Question: so I am reading from a CSV file and tried to use get the coefficient of every row
'''
df = pd.read_csv(os.path.join(path))
X = df['param_a']
y= df['param_b']
X_train, X_test, y_train, y_test= train_test_split(X,y)
reg = linear_model.LinearRegression()
reg.fit(X_train, y_train)
print('Coefficients:
', reg.coef_)
'''
this returns an error:
'''
"Expected 2D array, got 1D array instead:
array=[-100 0 0 100 -20 250 200 -125 -250 0 20 -250 -200 125 -10].
Reshape your data either using array.reshape(-1, 1) if your data has a single feature or array.reshape(1, -1) if it contains a single sample."
'''
I'm trying to get the coefficient of every corresponding row to my grid.
anyone, please help? thanks
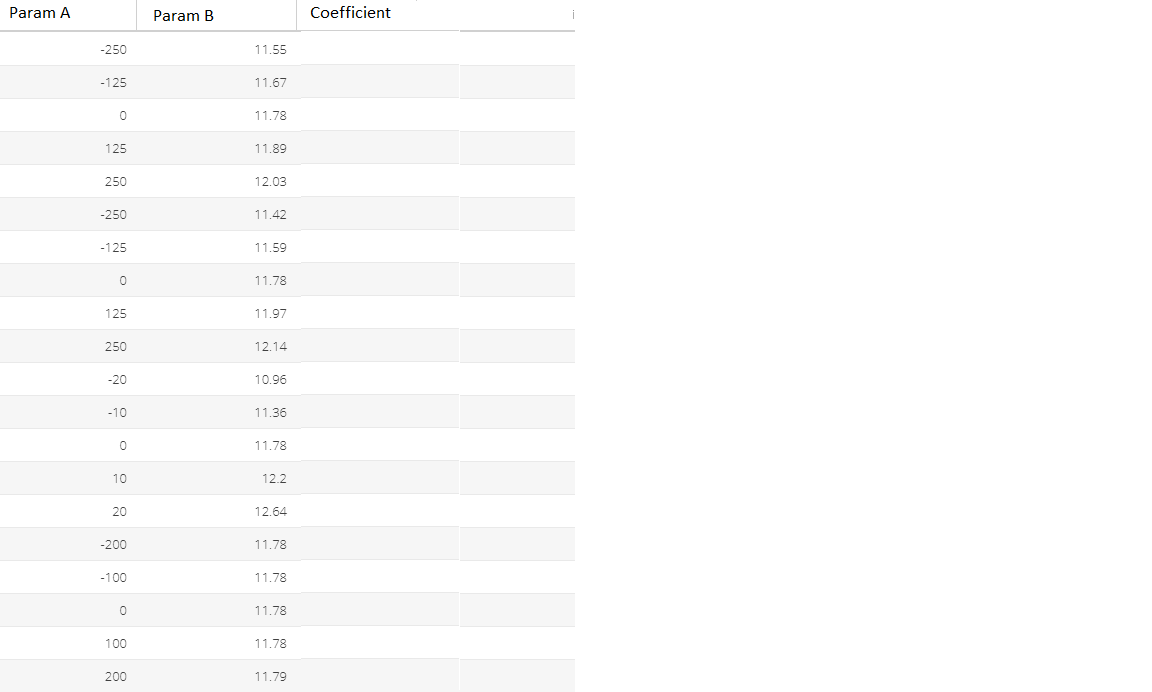
Answer: The problem relies upon the way you are defining both 'X' and 'y'.
you should try adding an extra pair of square bracers.
thus changing this:
'''
X = df['param_a']
y= df['param_b']
'''
to this:
'''
X = df[['param_a']]
y= df[['param_b']]
'''
hope this helps